Question: How to draw rectangular area from the bottom to the top of a MS Chart, starting and ending on specific DateTime.
I succeed to add area from 0 to Max. I add this area before the other series.
'''
chart.Series.Add("Stagnation");
chart.Series["Stagnation"].Points.AddXY(stagnation.StartTime, stagnation.MaxBalance);
chart.Series["Stagnation"].Points.AddXY(stagnation.EndTime, stagnation.MaxBalance);
chart.Series["Stagnation"].ChartType = SeriesChartType.StackedArea;
chart.Series["Stagnation"].Color = Color.FromArgb(100, R, G, B);
'''
Where 'stagnation.StartTime' and 'stagnation.EndTime' are DateTime.

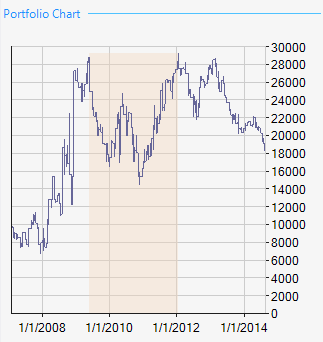
Answer: I think what you are looking for is called 'StripLine' which are used as shown below
'''
StripLine sline = new StripLine();
sline.IntervalOffset = <the start point>;
sline.StripWidth = <the duration>;
//sline.Text = "You can set a label";
sline.Interval = 0.0D; // IMPORTANT: prevent repeating striplines
sline.BackColor = Color.AliceBlue;
sline.BorderColor = Color.LightSteelBlue;
Chart.AxisX.StripLines.Add(sline);
'''
By default striplines are designed to be repeated every 'Interval' but you can define single instances by setting 'Interval = 0'.